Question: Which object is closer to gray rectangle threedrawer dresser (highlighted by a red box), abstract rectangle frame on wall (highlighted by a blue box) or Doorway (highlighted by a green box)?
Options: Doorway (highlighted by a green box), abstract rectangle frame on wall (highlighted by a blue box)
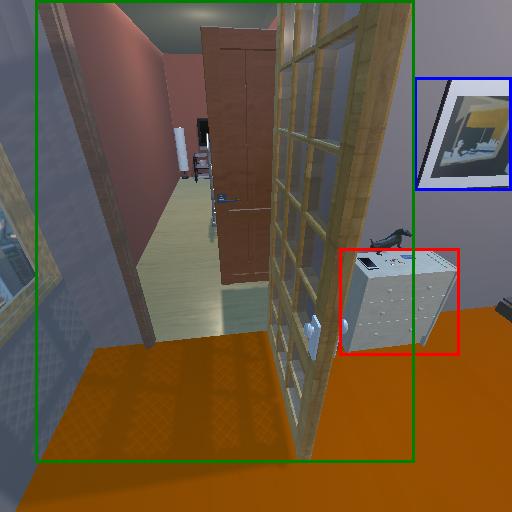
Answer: Doorway (highlighted by a green box)